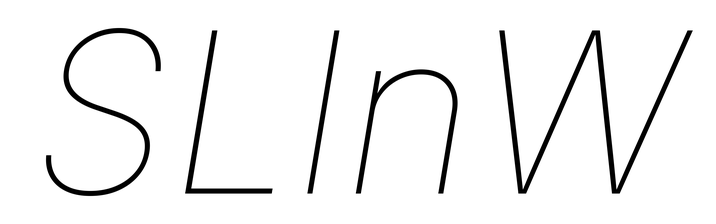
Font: Inter-Italic_Thin_Italic